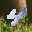
Label: 4